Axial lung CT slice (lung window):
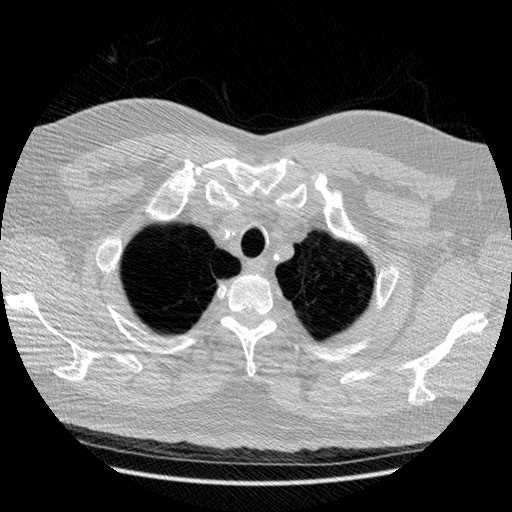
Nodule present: no